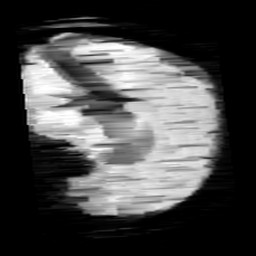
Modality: minIP
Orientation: sagittal
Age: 12
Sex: male
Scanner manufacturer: siemens
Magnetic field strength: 3 T
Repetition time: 0.027 s
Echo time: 0.02 s